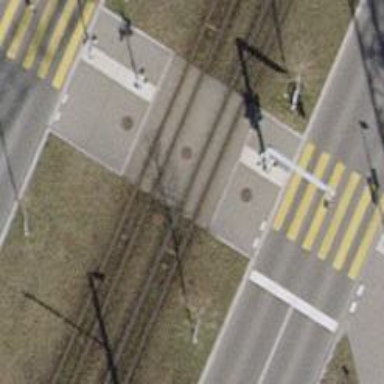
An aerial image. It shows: Crossing for the railway.